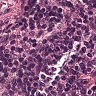
Metastatic tissue present: no